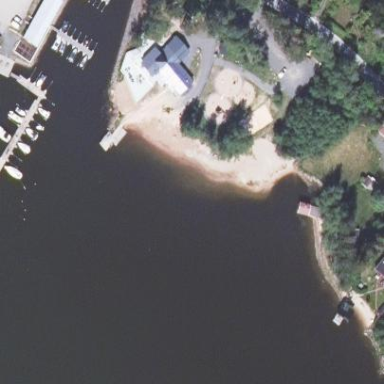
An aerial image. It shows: Swimming area for leisure on land designed for swimming sports.